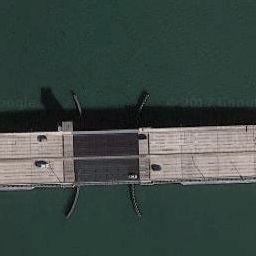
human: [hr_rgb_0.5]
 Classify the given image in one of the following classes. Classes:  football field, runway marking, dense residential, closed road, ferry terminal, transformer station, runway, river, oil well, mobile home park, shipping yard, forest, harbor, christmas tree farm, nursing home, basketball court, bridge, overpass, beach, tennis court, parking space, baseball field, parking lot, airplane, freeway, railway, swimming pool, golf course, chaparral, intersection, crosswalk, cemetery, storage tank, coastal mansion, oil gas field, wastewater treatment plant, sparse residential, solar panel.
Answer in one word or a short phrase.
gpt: bridge